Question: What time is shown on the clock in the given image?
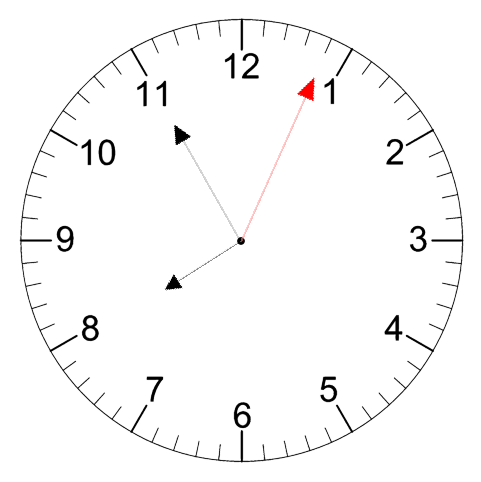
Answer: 07:55:04